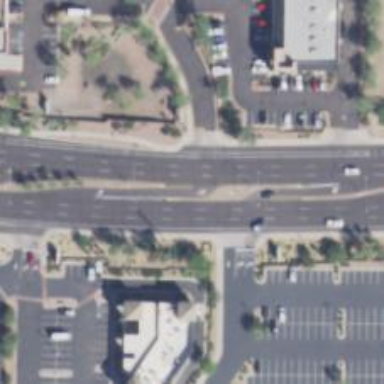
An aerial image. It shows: Asphalt road with secondary link designation.